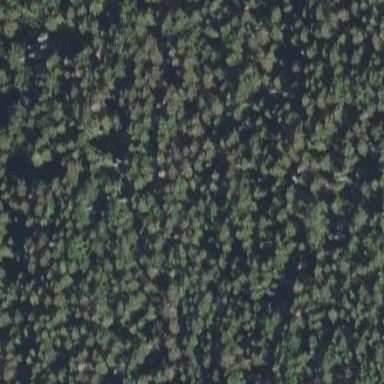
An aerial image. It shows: Swampy wetland area.